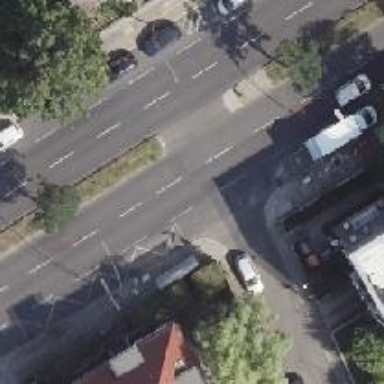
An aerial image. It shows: Asphalt footpath with unmarked crossing.